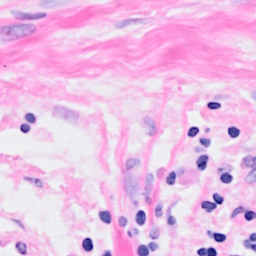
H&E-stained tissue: Breast